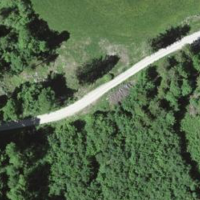
EUNIS habitat code: 41
Species observed at this site:
Lathyrus vernus
Petasites albus